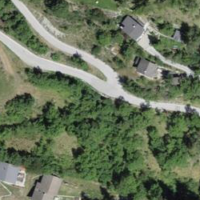
EUNIS habitat code: 55
Species observed at this site:
Melitaea didyma